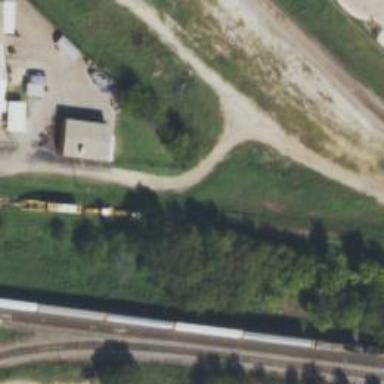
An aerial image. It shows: Abandoned railway.